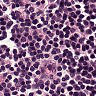
Metastatic tissue present: no